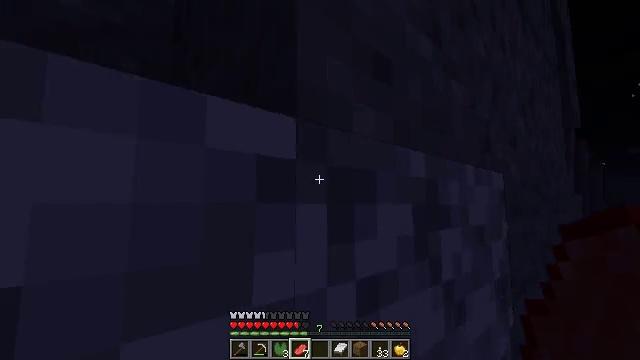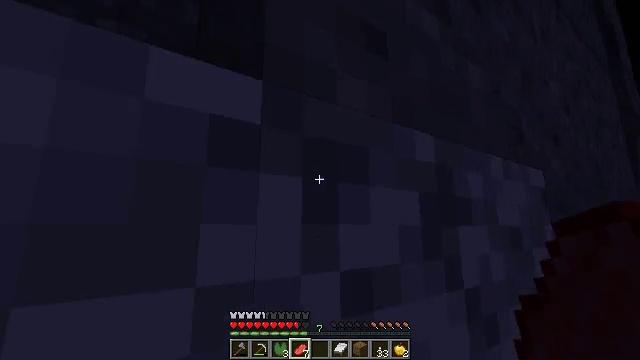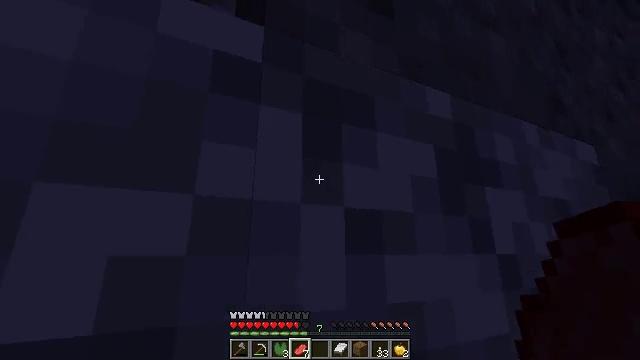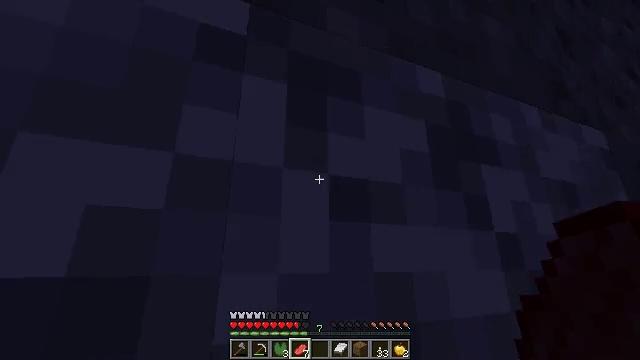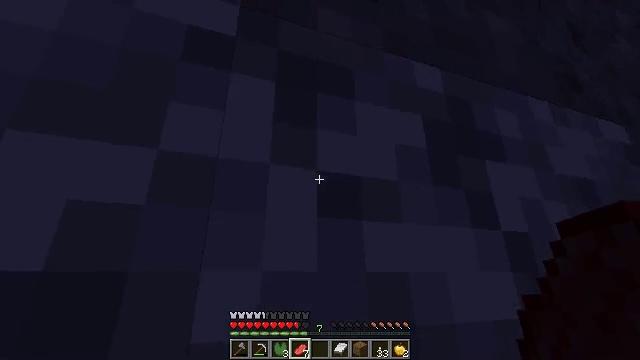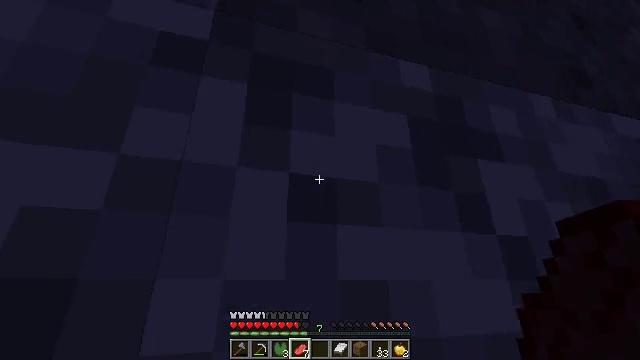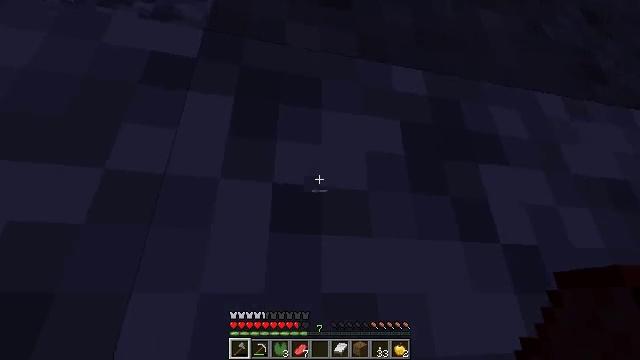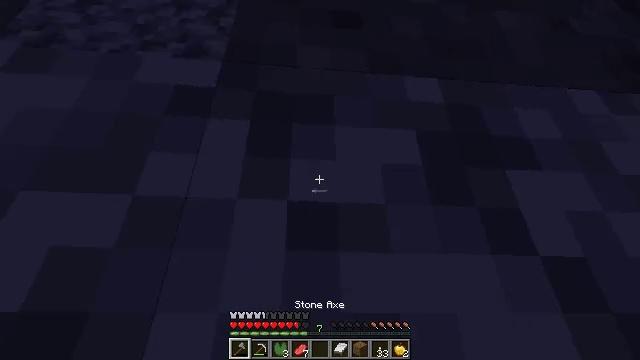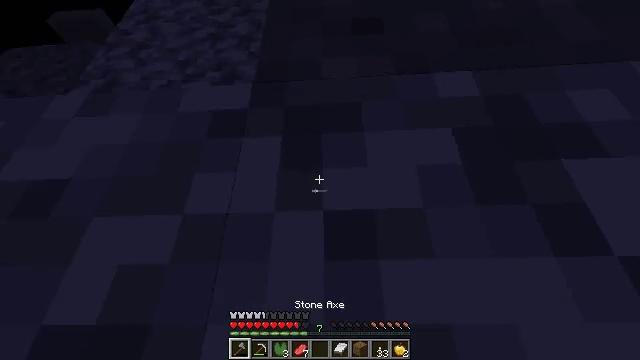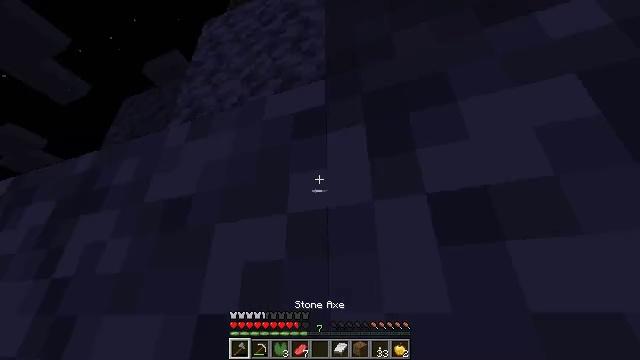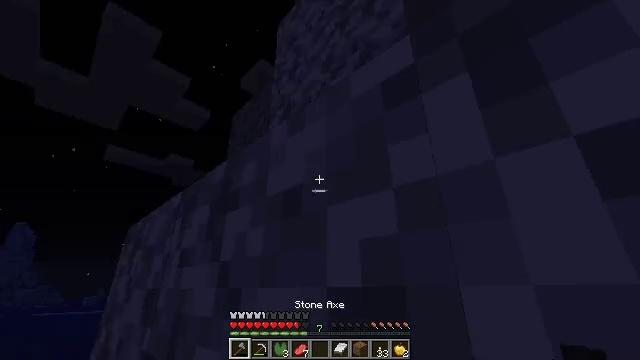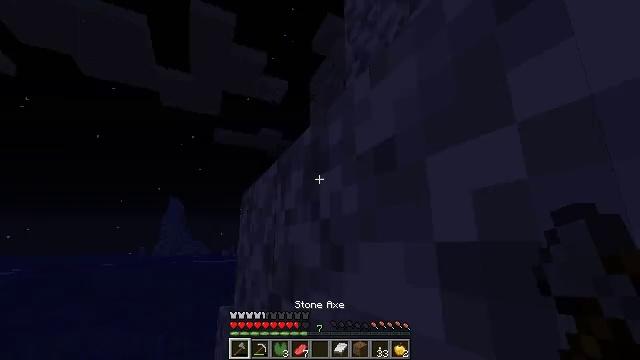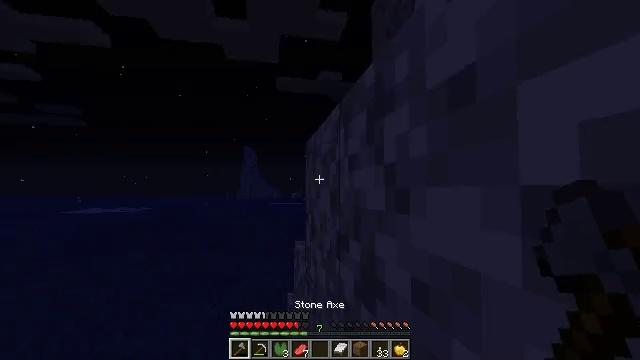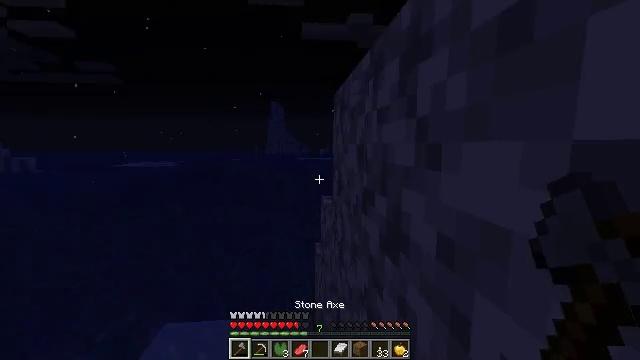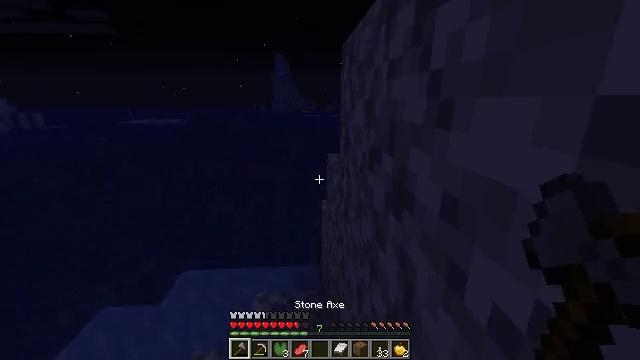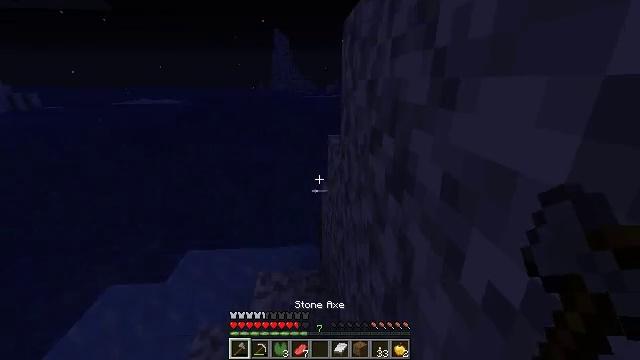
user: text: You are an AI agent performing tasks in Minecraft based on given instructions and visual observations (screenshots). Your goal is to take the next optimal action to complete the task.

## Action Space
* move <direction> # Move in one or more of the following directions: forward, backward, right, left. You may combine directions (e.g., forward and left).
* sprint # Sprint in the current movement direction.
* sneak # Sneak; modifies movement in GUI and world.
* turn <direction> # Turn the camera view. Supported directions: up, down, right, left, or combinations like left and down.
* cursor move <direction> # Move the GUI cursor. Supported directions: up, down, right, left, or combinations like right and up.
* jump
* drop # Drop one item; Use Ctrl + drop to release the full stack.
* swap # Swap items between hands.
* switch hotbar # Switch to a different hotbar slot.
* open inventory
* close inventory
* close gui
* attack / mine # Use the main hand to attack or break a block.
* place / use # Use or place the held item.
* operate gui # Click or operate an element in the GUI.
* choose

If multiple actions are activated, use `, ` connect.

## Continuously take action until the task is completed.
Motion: motion action
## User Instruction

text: Mine mossy stone bricks.
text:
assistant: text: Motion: move forward, turn left and up
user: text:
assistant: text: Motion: move forward, turn left and up
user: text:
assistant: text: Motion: move forward, turn left and up
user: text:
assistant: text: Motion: turn left and up
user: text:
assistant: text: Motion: turn left and up
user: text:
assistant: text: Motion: turn left and up, switch to hotbar 1
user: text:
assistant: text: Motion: turn left and up, switch to hotbar 1
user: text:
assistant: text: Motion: move forward, turn left and up, switch to hotbar 1
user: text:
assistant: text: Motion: move forward, turn left and down
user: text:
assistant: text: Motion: turn left and down
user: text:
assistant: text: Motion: turn left and down
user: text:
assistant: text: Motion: turn left and down
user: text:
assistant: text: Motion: turn left and down
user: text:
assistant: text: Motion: turn left and down
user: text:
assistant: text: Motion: turn down
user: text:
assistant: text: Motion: turn left and down
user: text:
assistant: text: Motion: turn left and down
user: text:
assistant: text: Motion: turn left and down
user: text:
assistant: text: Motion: turn left and down
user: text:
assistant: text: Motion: no_op
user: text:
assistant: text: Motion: no_op
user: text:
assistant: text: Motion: no_op
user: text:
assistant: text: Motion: no_op
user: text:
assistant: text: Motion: turn up
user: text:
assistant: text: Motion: turn right
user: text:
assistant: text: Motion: turn right
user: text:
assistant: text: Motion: move forward, turn right
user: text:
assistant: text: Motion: move forward, turn right and up
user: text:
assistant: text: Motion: move forward, turn right
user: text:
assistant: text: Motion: move forward, sprint, turn up